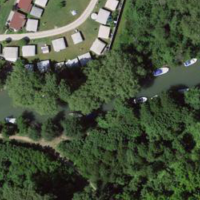
EUNIS habitat code: 52
Species observed at this site:
Allium ursinum
Corylus avellana
Fagus sylvatica
Alcedo atthis
Prunus padus